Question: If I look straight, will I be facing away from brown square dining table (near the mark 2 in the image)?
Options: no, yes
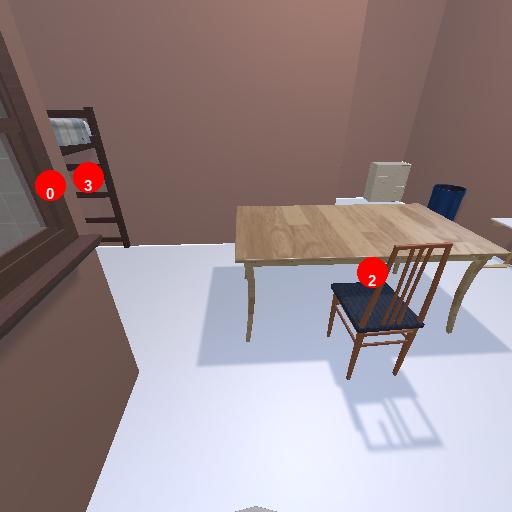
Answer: no